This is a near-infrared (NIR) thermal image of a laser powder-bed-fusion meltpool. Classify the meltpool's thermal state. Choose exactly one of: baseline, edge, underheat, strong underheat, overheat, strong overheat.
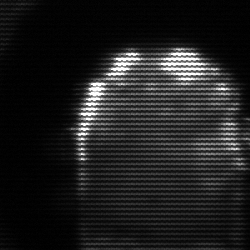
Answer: baseline